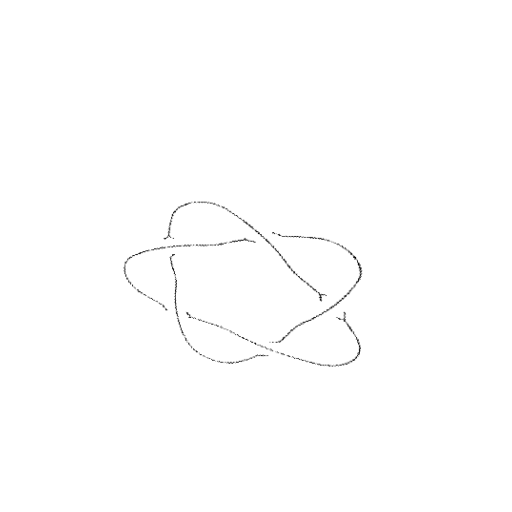
Crossing number: 5